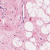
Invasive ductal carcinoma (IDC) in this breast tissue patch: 0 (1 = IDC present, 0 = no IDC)